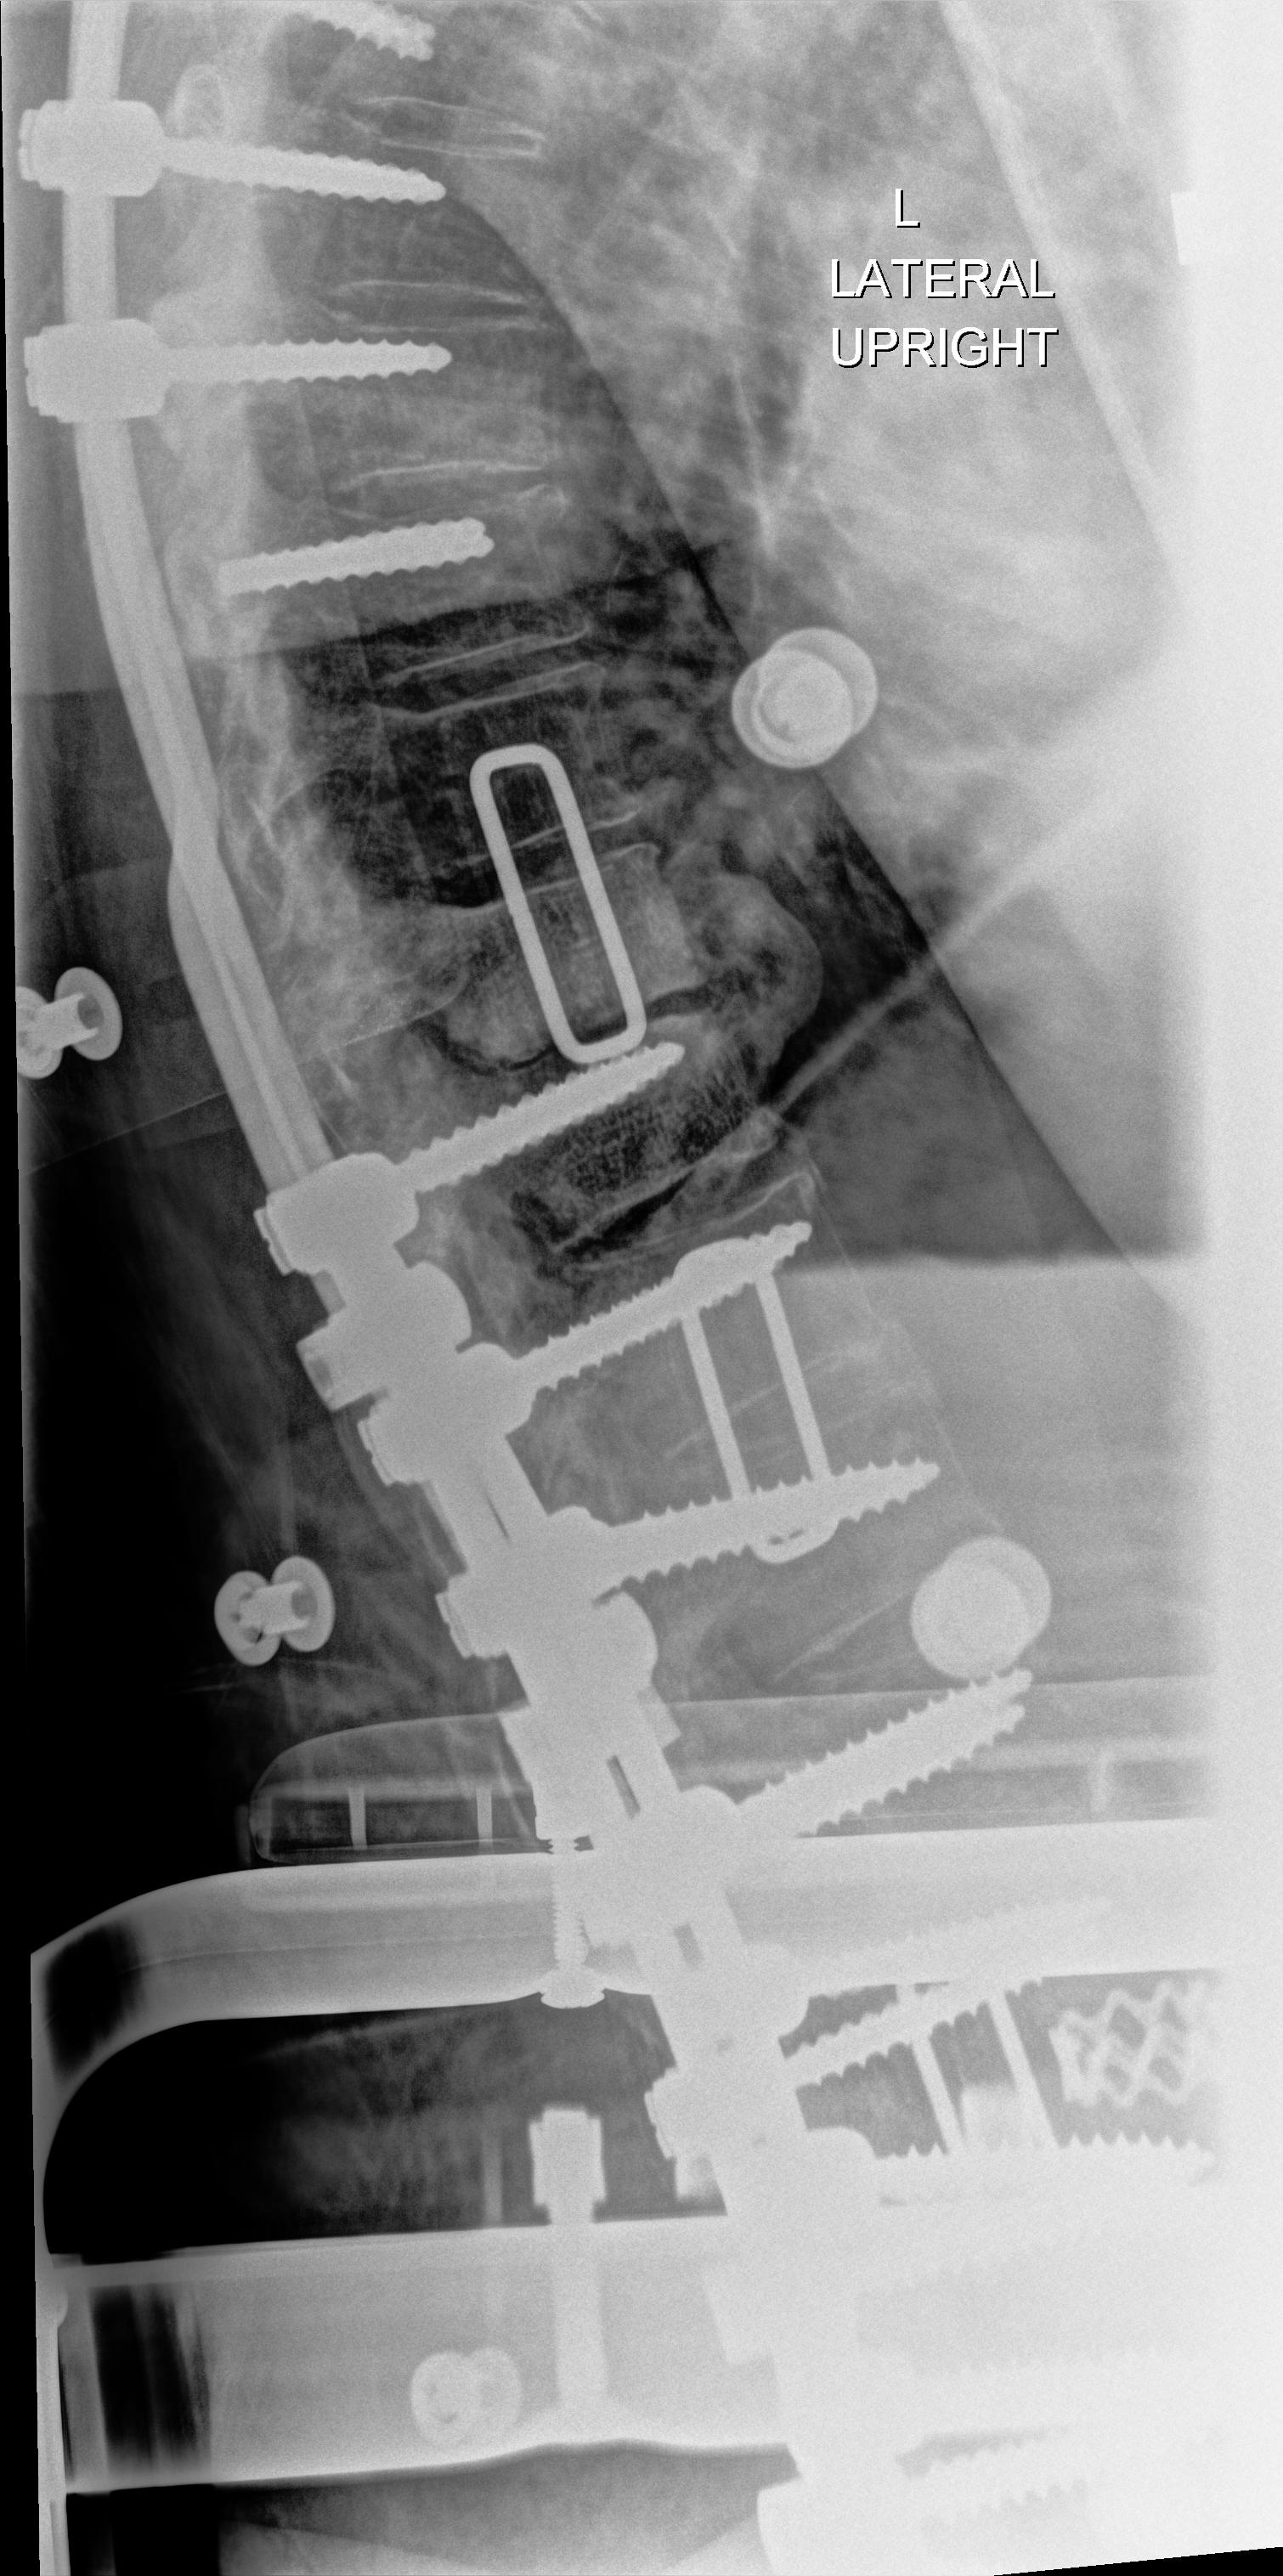
View: LATERAL
Implant manufacturer: Depuy expedium (Synthes)